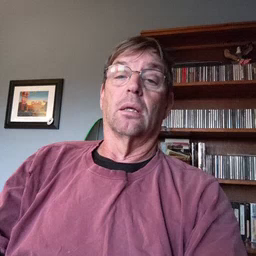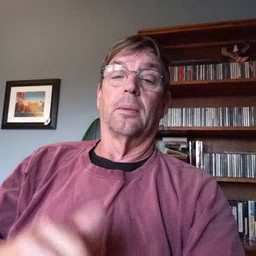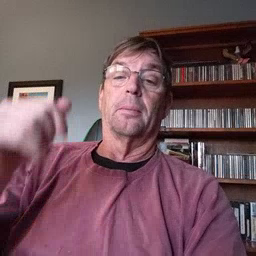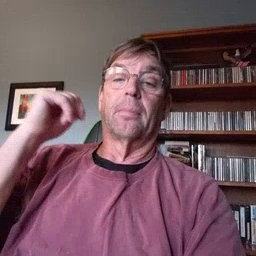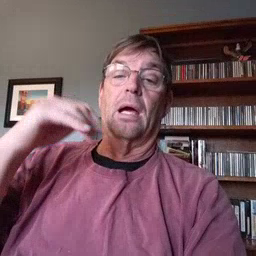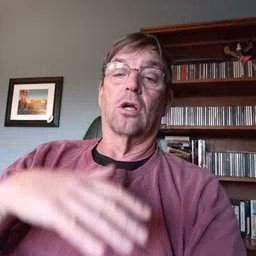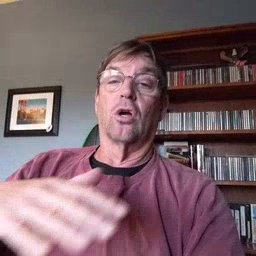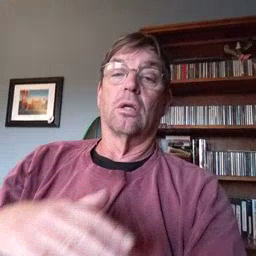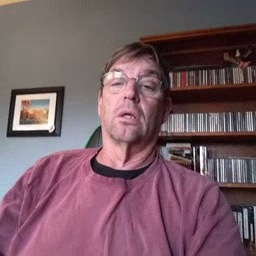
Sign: backyard